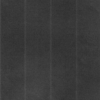
Label: dusty